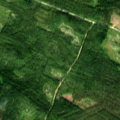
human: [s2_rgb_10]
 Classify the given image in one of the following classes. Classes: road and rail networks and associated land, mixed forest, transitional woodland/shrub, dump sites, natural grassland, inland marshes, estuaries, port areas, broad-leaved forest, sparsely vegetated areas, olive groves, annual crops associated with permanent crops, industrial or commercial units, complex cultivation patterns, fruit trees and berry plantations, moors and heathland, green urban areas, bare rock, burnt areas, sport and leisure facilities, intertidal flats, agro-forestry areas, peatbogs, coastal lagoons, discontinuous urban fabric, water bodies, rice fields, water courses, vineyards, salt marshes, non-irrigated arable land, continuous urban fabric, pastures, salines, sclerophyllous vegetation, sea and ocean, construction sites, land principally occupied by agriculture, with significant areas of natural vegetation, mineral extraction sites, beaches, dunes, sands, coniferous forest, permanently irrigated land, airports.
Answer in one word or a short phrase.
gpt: coniferous forest, mixed forest